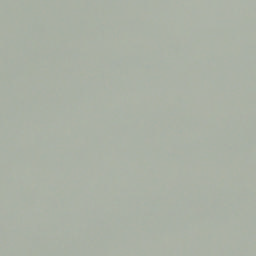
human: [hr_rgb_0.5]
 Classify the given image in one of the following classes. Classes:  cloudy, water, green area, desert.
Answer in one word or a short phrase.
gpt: cloudy